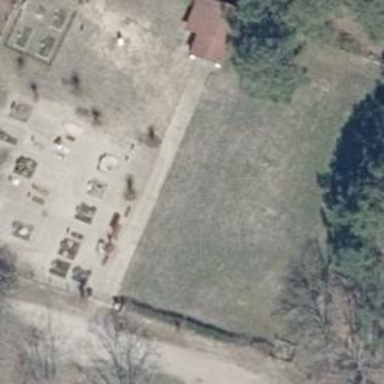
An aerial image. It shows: Cemetery.